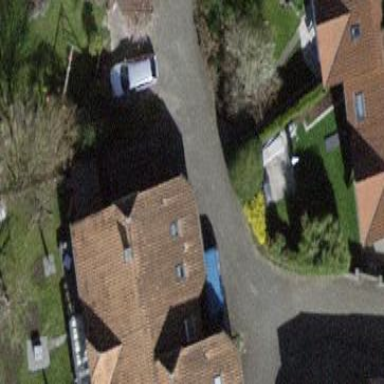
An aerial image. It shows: Building with tiled roof.